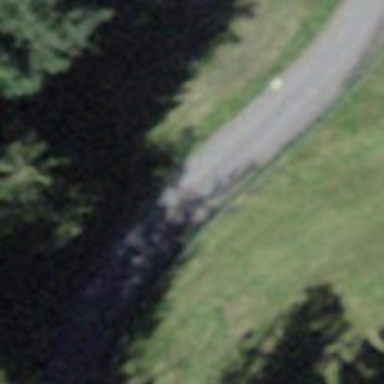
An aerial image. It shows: Unclassified road with asphalt surface.